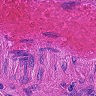
Metastatic tissue present: no